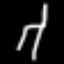
Label: chair